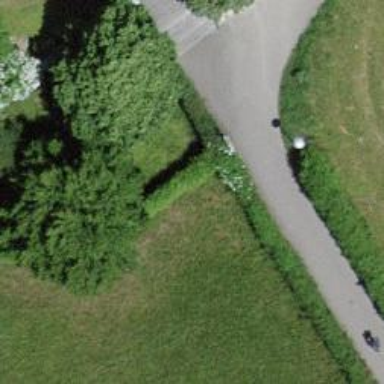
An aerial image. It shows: Historic wayside cross.